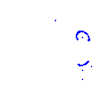
Particle: pion